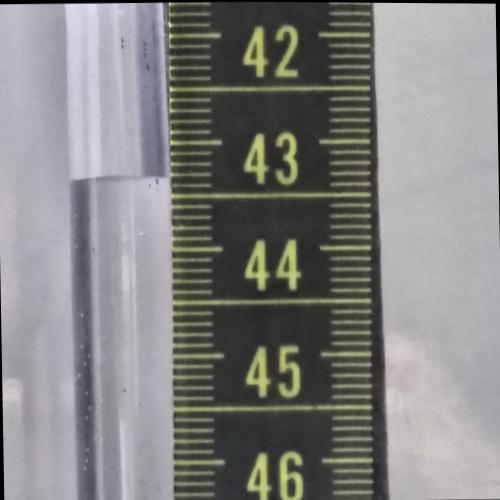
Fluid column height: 43.4 cm